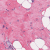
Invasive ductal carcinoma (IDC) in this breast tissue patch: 0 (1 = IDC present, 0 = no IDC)